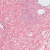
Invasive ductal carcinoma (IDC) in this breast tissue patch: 0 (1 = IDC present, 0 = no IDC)